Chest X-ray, AP view. Patient: 37 years old, sex M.
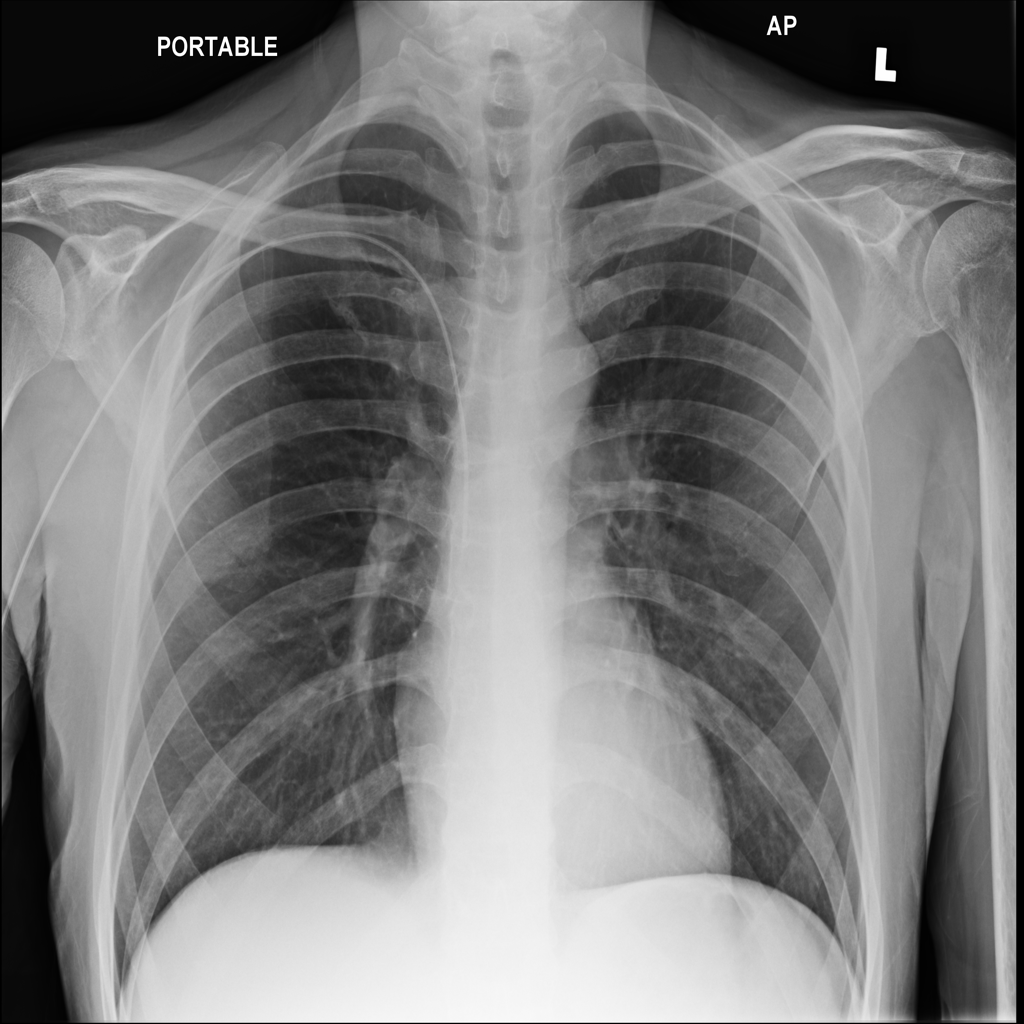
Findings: No Finding